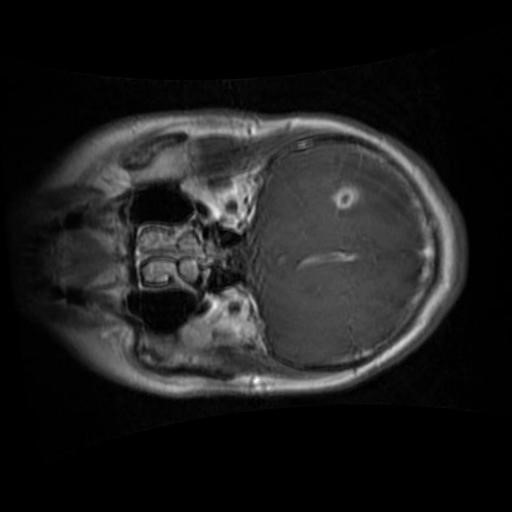
Label: brain_glioma